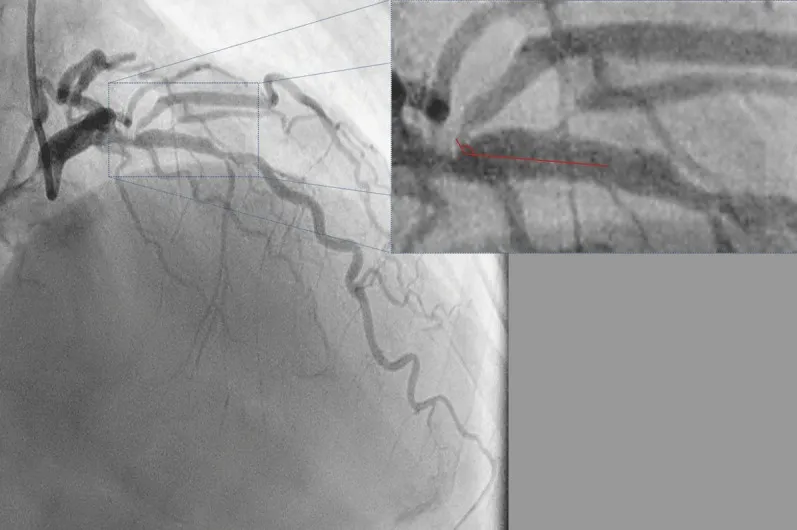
Diagnostic angiogram in right anterior oblique 40 cranial 40 view using a 6F catheter (radial access) showing a true bifurcation stenosis of the left anterior descending (LAD) diagonal junction. The ostium of the large diagonal is diseased and arises from the LAD at an angle of approximately 130. with the main branch (inset).
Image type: radiology (x_ray)